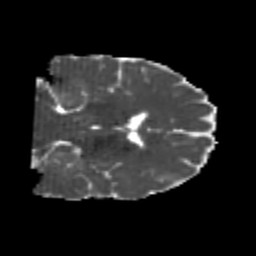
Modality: MD
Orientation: coronal
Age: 20
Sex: male
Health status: healthy
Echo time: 0.074 s